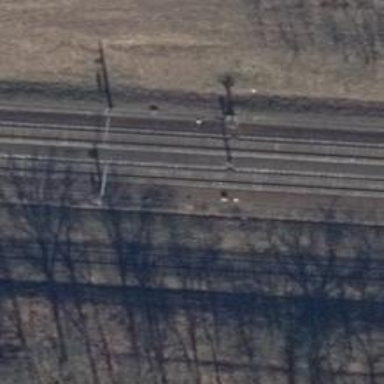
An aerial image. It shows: Railway signal.